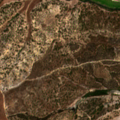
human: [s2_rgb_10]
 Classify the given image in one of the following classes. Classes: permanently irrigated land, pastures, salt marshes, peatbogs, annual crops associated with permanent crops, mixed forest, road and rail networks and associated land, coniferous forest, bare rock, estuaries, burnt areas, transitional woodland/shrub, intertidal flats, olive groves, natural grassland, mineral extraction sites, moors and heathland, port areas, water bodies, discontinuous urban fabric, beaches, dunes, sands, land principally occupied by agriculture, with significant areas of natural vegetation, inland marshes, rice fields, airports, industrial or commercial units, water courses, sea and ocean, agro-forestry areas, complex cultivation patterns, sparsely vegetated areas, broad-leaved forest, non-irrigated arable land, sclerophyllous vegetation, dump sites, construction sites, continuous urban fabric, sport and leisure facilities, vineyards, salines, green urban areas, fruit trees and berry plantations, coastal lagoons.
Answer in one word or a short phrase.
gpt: permanently irrigated land, broad-leaved forest, transitional woodland/shrub